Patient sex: F
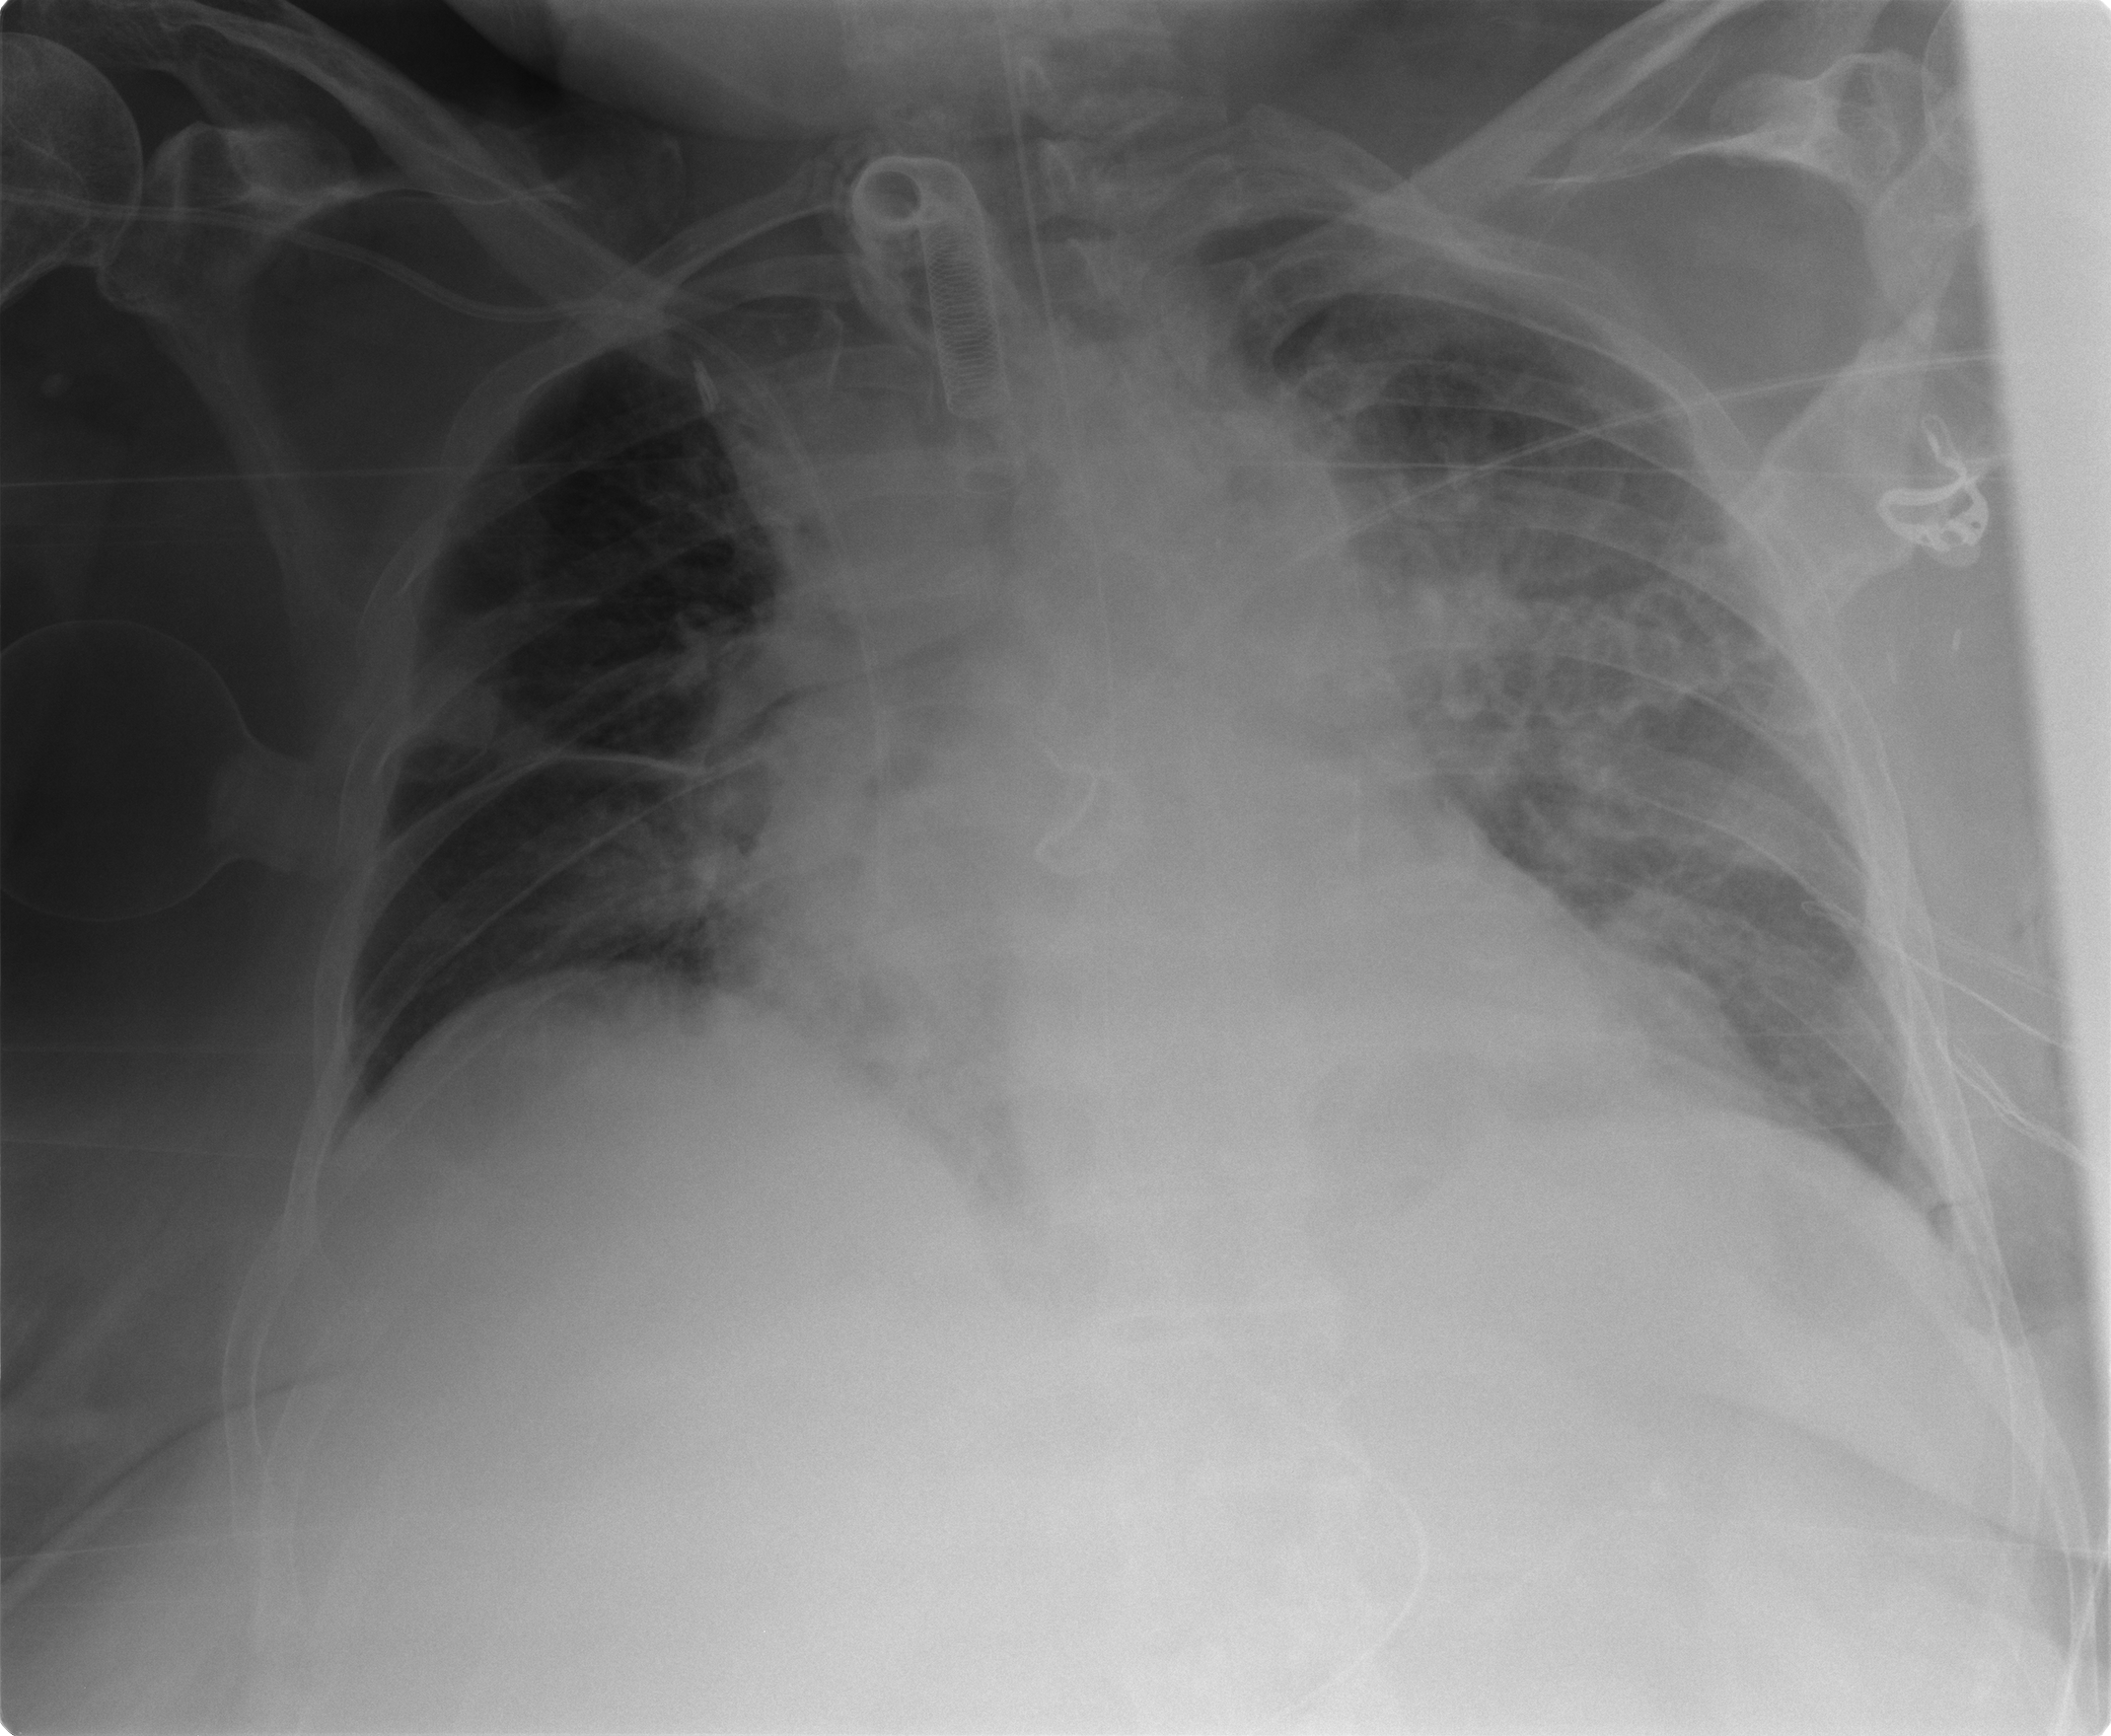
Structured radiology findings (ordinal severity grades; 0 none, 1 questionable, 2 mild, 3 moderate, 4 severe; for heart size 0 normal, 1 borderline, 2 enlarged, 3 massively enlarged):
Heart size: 2
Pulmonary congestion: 2
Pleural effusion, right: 0
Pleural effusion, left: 2
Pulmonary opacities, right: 1
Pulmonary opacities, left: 2
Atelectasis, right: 2
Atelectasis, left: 2